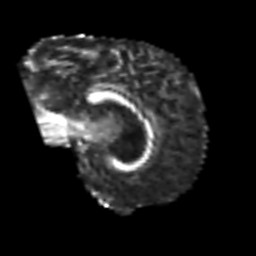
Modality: FA
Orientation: sagittal
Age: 43
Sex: male
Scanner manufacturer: siemens
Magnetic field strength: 3 T
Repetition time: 6.1 s
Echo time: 0.101 s